Question: I just installed fresh installation of Laravel framework and I got error which I can't resolve.
I just follow the Laravel official instruction on <URL>
I have no idea how to fix it and I can't find solution for this issue.
I installed Laravel the Composer
- - -
Thank you in advance!
Jan

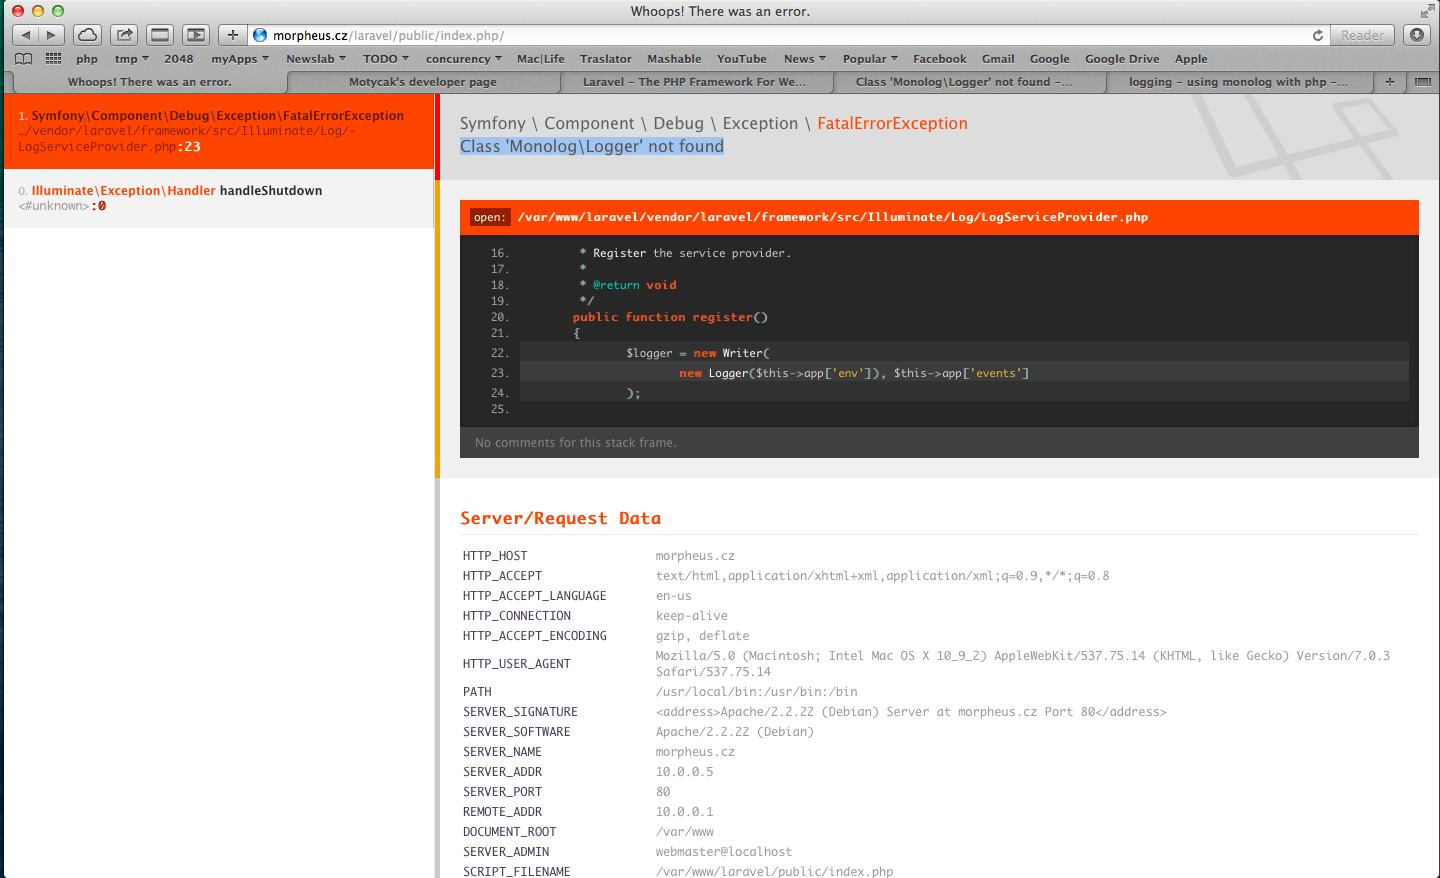
Answer: First Solution : In your composer.json file, please change "minimum-stability" from "dev" to "stable"
I had the same issue and did the trick
Then run 'composer dump-autoload'
This is a problem that arrived from Laravel 4.1.
Second solution : If that didn't solved the issue, you can try :
'''
composer self-update
'''
and then
'''
composer update
'''
Third solution :
Try running :
'''
composer update --no-scripts
'''
Or use namespaces:
'''
$log = new \Monolog\Logger('email');
$log->pushHandler(new \Monolog\Handler\StreamHandler('path/to/file.log', \Monolog\Logger::WARNING));
$log->addWarning('Some message.');
'''